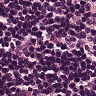
Metastatic tissue present: no